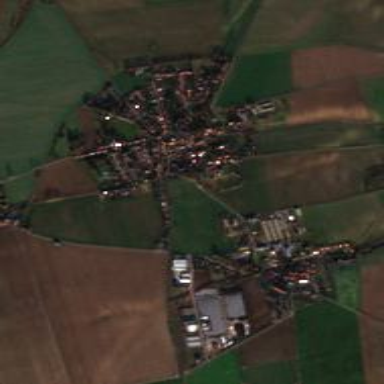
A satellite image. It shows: Village.